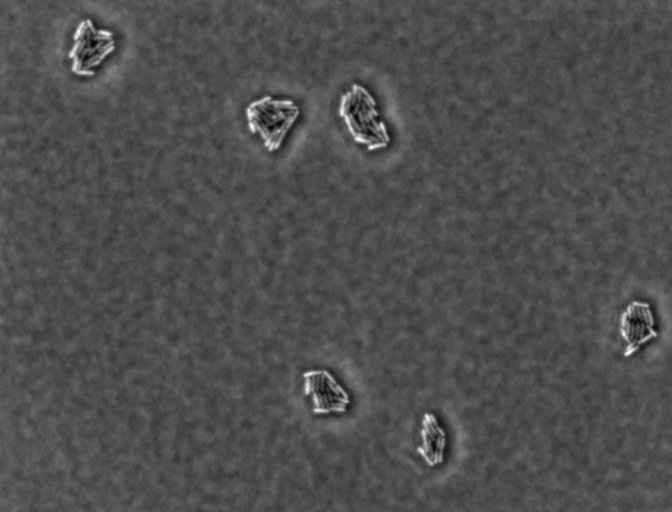
Salmonella enterica Typhimurium